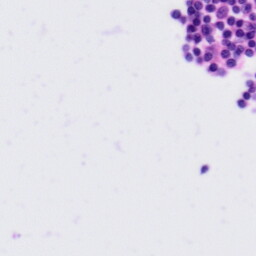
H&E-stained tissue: Tonsil